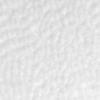
Label: no_change